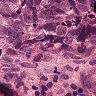
Metastatic tissue present: yes